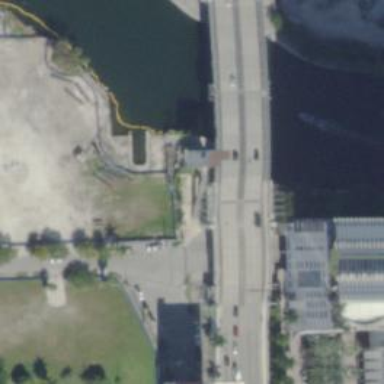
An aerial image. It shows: Tertiary road on bridge with separate sidewalks.